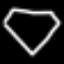
Label: diamond